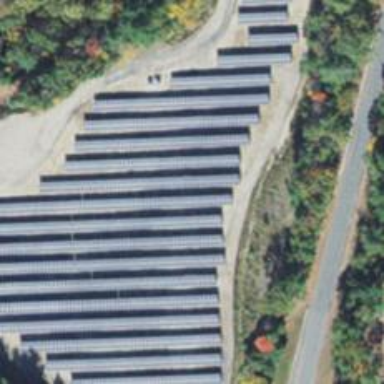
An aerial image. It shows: Solar photovoltaic power plant enclosed by fence. It generates electricity.